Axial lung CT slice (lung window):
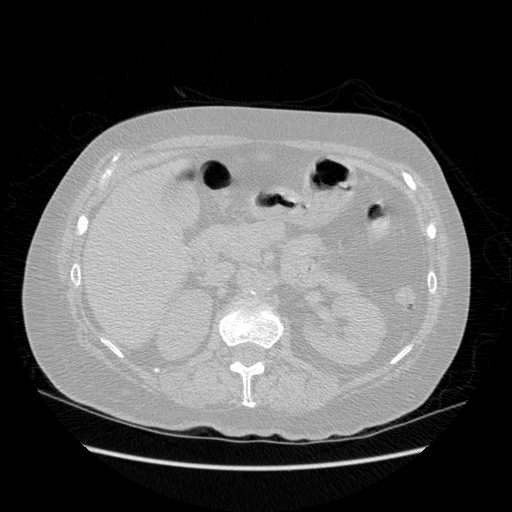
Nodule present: no